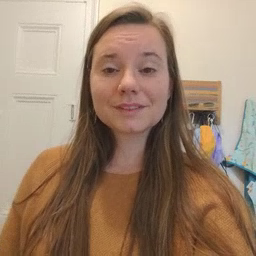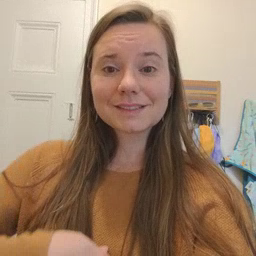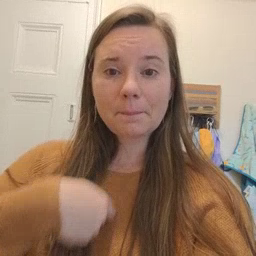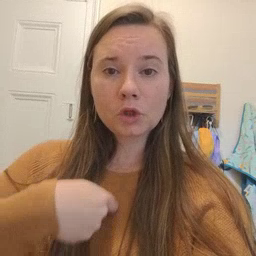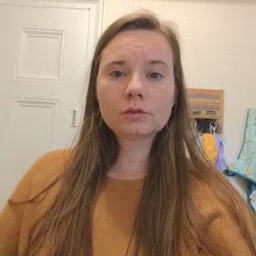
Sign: zipper